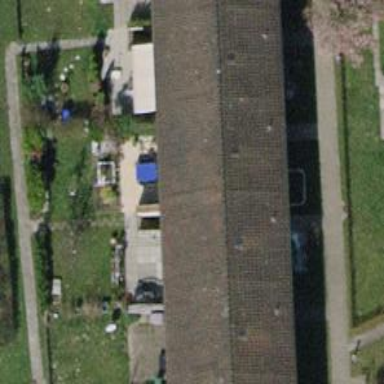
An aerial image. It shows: Terrace building.